四年级 · 逻辑题
已知,

下面哪些算式是正确的（）。

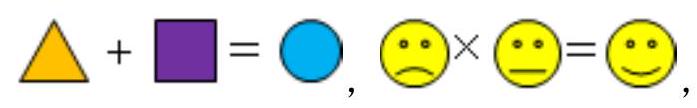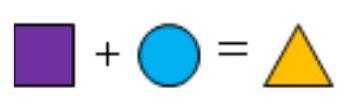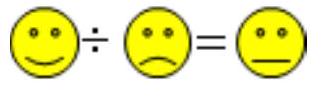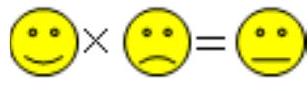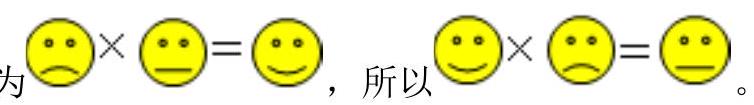
A.

B.

C.

答案: B
解析: 解$\mathrm{B}$

【分析】根据和一一个加数＝另一个加数, 积 $\div$ 一个因数＝另一个因数进行选择即可。

【详解】因为

故答案为: B

【点睛】本题主要考查了学生对加法和乘法各部分之间关系的掌握情况。